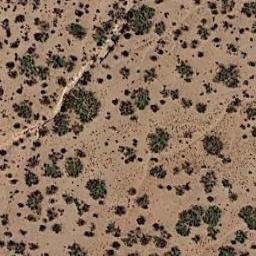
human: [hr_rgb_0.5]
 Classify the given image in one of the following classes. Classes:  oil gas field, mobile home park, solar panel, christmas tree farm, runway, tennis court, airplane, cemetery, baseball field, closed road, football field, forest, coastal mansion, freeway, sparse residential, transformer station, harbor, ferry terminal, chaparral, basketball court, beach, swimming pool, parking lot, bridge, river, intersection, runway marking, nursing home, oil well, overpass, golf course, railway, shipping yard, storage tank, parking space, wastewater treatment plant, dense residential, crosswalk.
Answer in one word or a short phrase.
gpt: chaparral